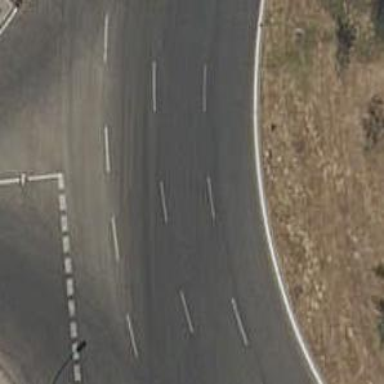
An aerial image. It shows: Tertiary road with asphalt surface leading to roundabout junction.